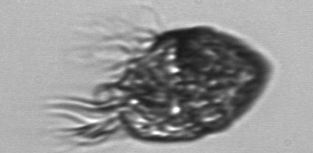
Label: Strombidium_morphotype1